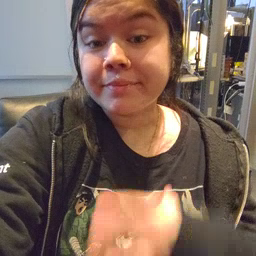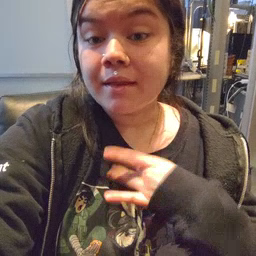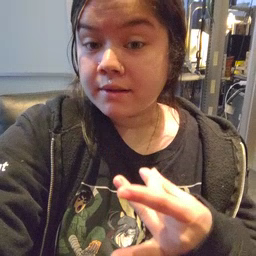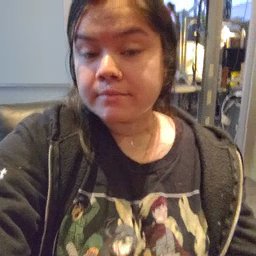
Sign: like